Question: At the end of this question is an SSCCE to display a 24000x12000 Miller projection of satellite imagery on an HTML5 canvas. It has a couple problems:
1. Rather than showing the entire image in one screen as I desire only a small section of the upper left corner is displayed.
2. The image suffers from extreme pixellation that should not appear at the scale displayed because the image is very high resolution

- <URL>- - -
This is the code.
'''
<!DOCTYPE html>
<html>
<head>
<meta http-equiv="Content-Type" content="text/html; charset=UTF-8" />
<title>The Earth</title>
<script type="text/javascript">
function draw() {
var canvas = document.getElementById("canvas");
var ctx = canvas.getContext("2d");
var map = new Image();
map.src = "world.jpg";
map.onload = function() {
var width = window.innerWidth;
var height = window.innerHeight;
ctx.drawImage(map, 0, 0, width, height);
};
}
</script>
<style>
html, body {
width: 100%;
height: 100%;
margin: 0px;
}
#canvas {
width: 100%;
height: 100%;
position: absolute;
top: 0px;
left: 0px;
background-color: rgba(0, 0, 0, 0);
}
</style>
</head>
<body onload="draw();">
<canvas id="canvas"></canvas>
</body>
</html>
'''
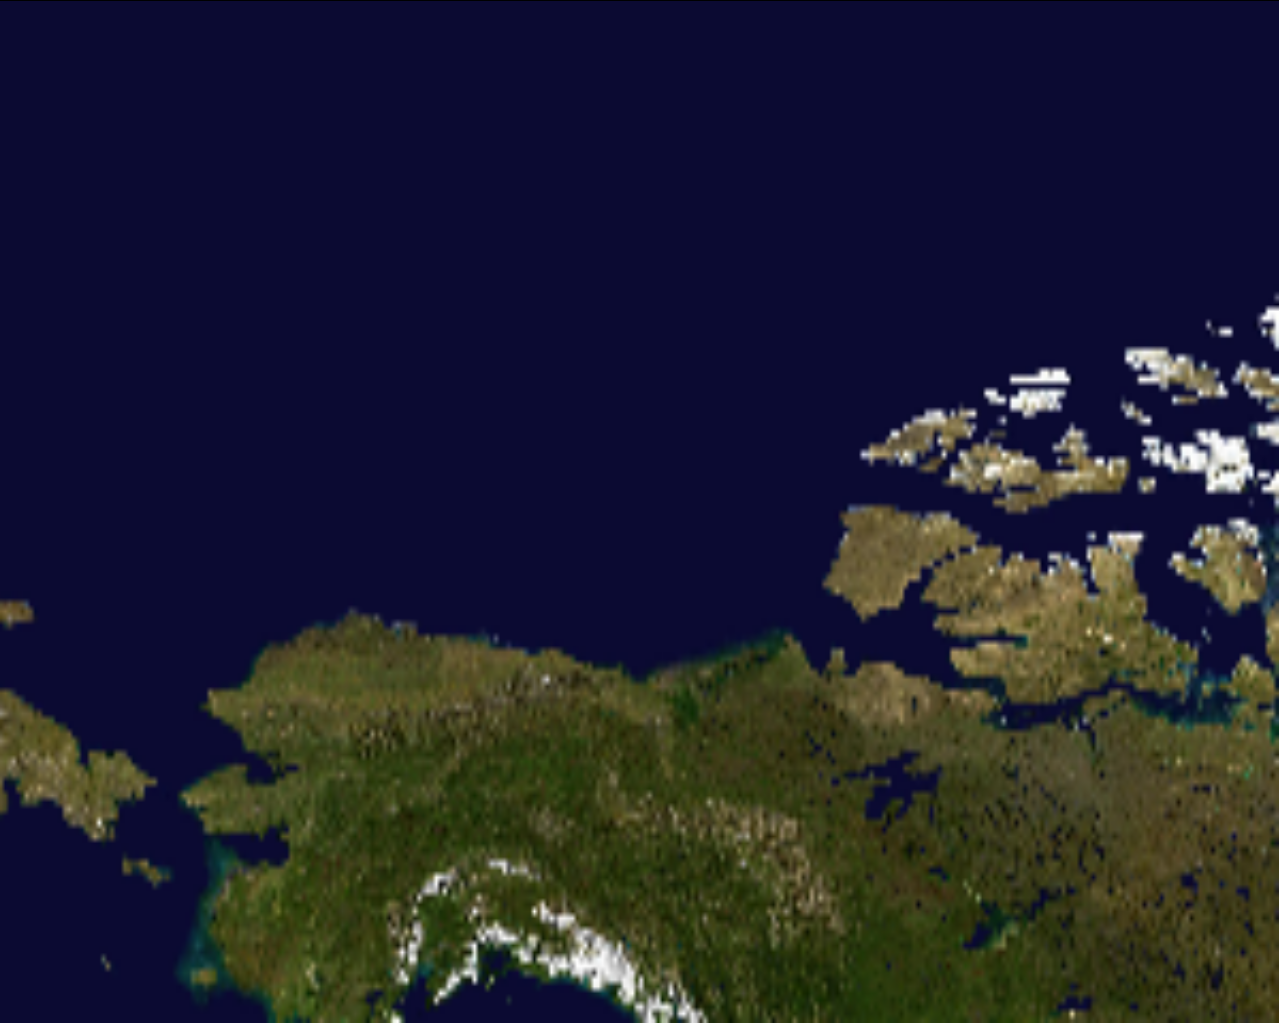
Answer: Use the version of context.drawImage that clips and scales the original image:
'''
context.drawImage(
sourceImage,
clipSourceAtX, clipSourceAtY, sourceClipWidth, sourceClipHeight,
canvasX, canvasY, canvasDrawWidth, canvasDrawHeight
)
'''
For example, assume that you are focusing on coordinate [x==1000,y==500] on the image.
To display the 640px x 512px portion of the image at [1000,500] you can use drawImage like this:
'''
context.drawImage(
// use "sourceImage"
sourceImage
// clip a 640x512 portion of the source image at left-top = [1000,500]
sourceImage,1000,500,640,512,
// draw the 640x512 clipped subimage at 0,0 on the canvas
0,0,640,512
);
'''
A demo: <URL>